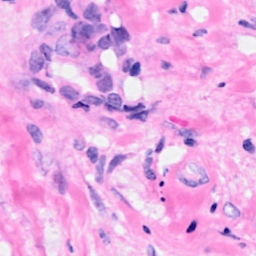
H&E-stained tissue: Breast